Question: I'm trying to write for each plot their own code.
With the next code I can plot all figures without problem but I can't deal with the tittle.
'''
files = dir('*_.mat');
for file = files' %//'
mat = load(file.name);
figure;
plot(mat.lag,mat.acorr);
title(sprintf('%d',data(:,1)));
end
'''
As you can see in the image link, the title contains all the codes [202,205,...]

The codes are located in the first column of variable 'data'
Any help would be appreciated!
Best!
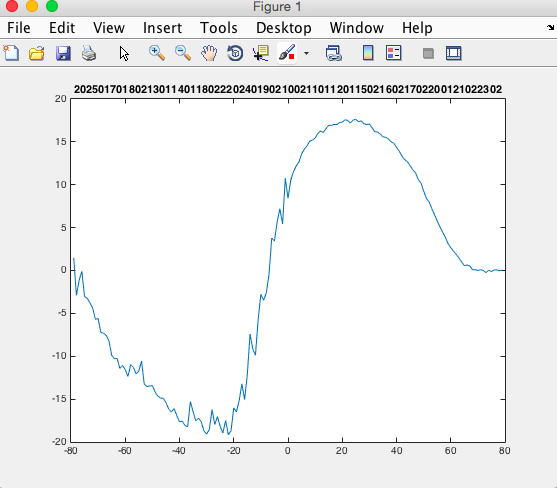
Answer: You need to access one 'data' at a time:
'''
for ii=1:numel(files)
file = files(ii);
mat = load(file.name);
figure;
plot(mat.lag,mat.acorr);
title(sprintf('%d',data(1,ii)));
end
'''